Question: I have some statistic data about process quality presented in table form (result >> % of all cases)
'''
# (df <- read.csv(...)
detection_quality_algo1_pupil <- table(df$pupeuclid1)
detection_quality_algo1_pupil_percent = round(
detection_quality_algo1_pupil[names(detection_quality_algo1_pupil)]
/ nrow(df)
* 100
, digits = 1)
'''
0 - 16.4%
1 - 50.6%
2 - 12.0%
3 - 2.4%
etc.
'''
> detection_quality_algo1_pupil_percent
0 1 2 3 4 5 10 11 12 13 16 17 20 21 22 23 24 25 27 29 30 31 32 33
16.4 50.6 12.0 2.4 0.5 0.6 0.9 0.6 0.3 0.1 0.3 0.1 0.1 0.1 0.1 0.3 0.3 0.1 0.1 0.3 0.1 0.3 0.1 0.1
37 40 43 45 50 53 54 55 56 59 102 104 106 107 112 114 131 132 134 136 138 139 141 142
0.1 0.1 0.1 0.1 0.1 0.1 0.1 0.1 0.1 0.1 0.1 0.1 0.1 0.1 0.1 0.1 0.4 0.1 0.3 0.1 0.1 0.3 0.1 0.1
145 149 150 151 152 153 154 155 156 157 158 160 161 164 166 167 168 169 170 171 173 175 187 191
0.3 0.6 0.1 0.3 0.1 0.5 0.3 0.1 0.1 0.4 0.1 0.1 0.4 0.1 0.1 0.3 0.3 0.3 0.1 0.3 0.1 0.1 0.1 0.1
194 208
0.1 0.1
> pie(detection_quality_algo1_pupil_percent)
'''

my goal is grouping results with value > 3 into one big group named "> 3" and show results on pie chart.
I think it's about applying some filters on source table...
How can i do this?
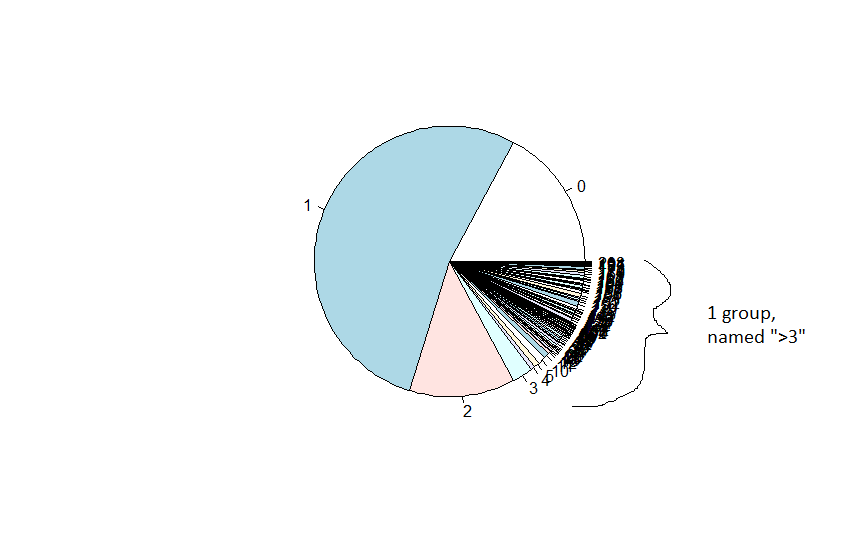
Answer: Try:
'''
x <- rep(0:5,c(20,50,20,4,4,2))
pie(table(x)) # 3 small groups
pie(table(cut(x, c(-Inf,0:2,Inf),labels=0:3))) # 1 group representing the 3 small groups
'''
And, as @sebpardo notes, pie charts are terrible. Use a barplot instead:
'''
barplot(table(cut(x, c(-Inf,0:2,Inf),labels=0:3)))
'''